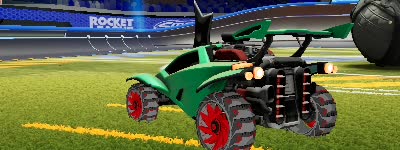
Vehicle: octane